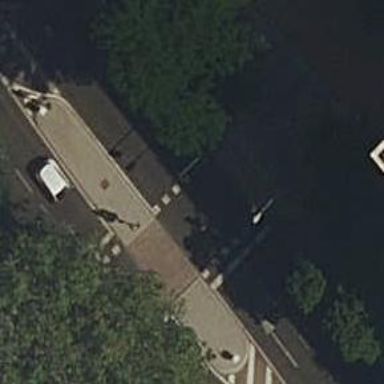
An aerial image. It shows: Sidewalk made of paving stones.